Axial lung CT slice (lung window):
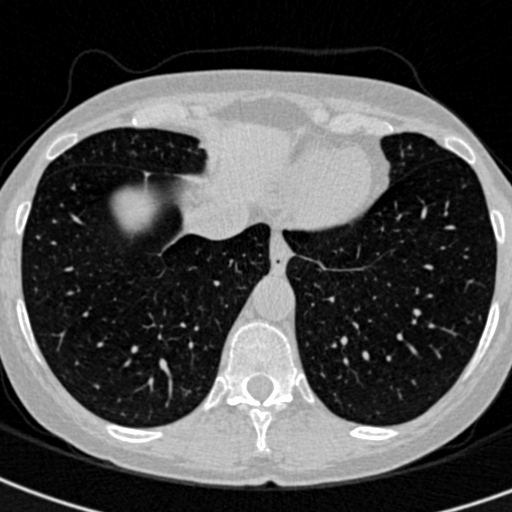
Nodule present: no